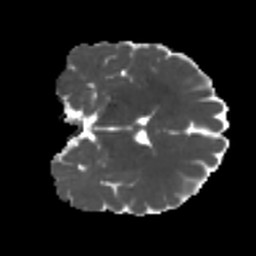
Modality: MD
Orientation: coronal
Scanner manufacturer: siemens
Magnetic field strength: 3 T
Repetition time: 4 s
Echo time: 0.0594 s